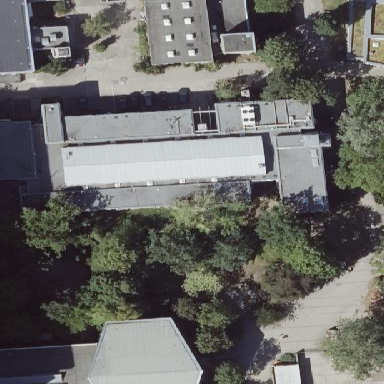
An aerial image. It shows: University building with flat roof.